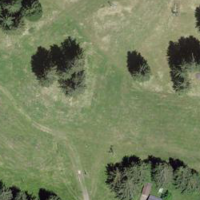
EUNIS habitat code: 25
Species observed at this site:
Aglais urticae
Cordulegaster bidentata